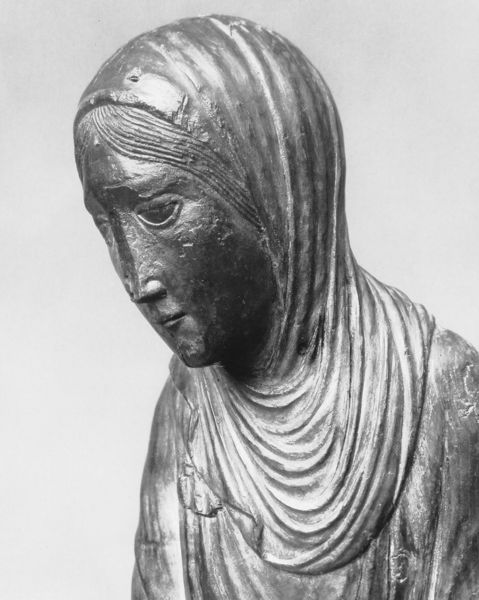
Titel: Heilige Frau mit Salbgefäß
Institution: Esztergom, Christliches Museum
Schlagwörter: kopf, schatten, umhang, frau, frisur, grau, haar, holz, licht, mund, nase, schwarz, stirn, symbol, schleier, tuch, expressionismus, augen, falten, gesicht, stein, portrait, auge, figur, haare, kinn, skulptur, statue, ruhe, bäuerin, ausdruck, stille, kopftuch, detail, büste, seitenansicht, metall, stimmung, bronze, faltenwurf, lehmbruck, plastik, wange, foto, fotografie, schlicht, schwarzweiss, stirnfalte, schema, mittelalter, heilige, maria, neigung, gefühl, barlach